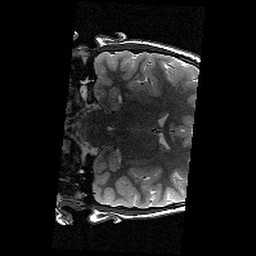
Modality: T2w
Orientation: coronal
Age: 10
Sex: male
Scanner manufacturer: siemens
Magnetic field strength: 3 T
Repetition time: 9.23 s
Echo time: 0.067 s